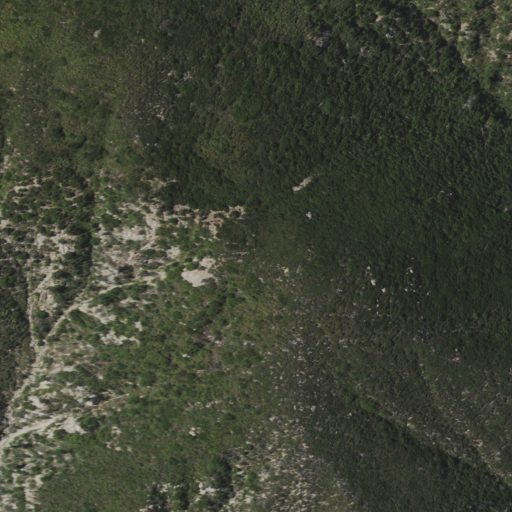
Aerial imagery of ridge(s) in California named Smith Ridge containing only shrub